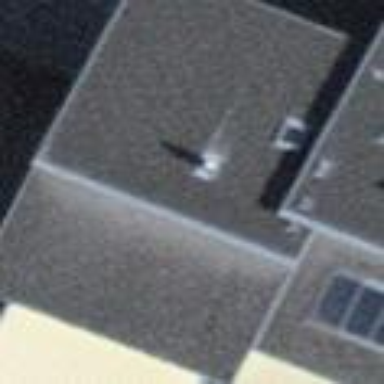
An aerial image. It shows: Building.